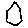
Label: hexagon